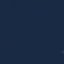
Land use / land cover: SeaLake